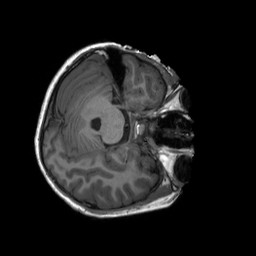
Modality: T1w
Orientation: axial
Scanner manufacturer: siemens
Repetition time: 2.3 s
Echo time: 0.00229 s